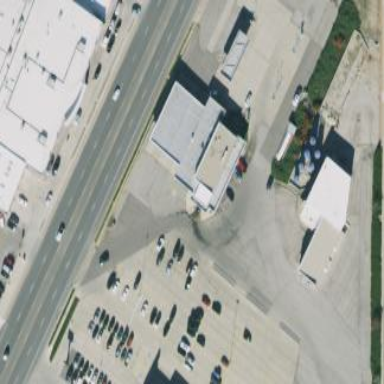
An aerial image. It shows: Building that serves as fuel station.